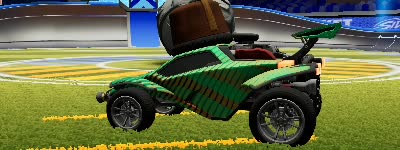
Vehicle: octane